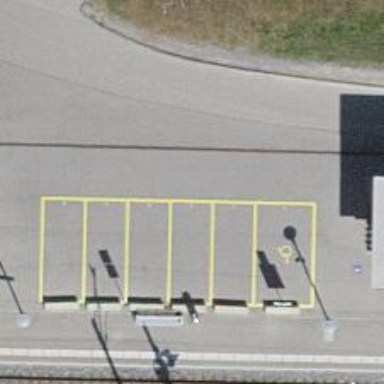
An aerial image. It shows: Parking aisle designated as service road.